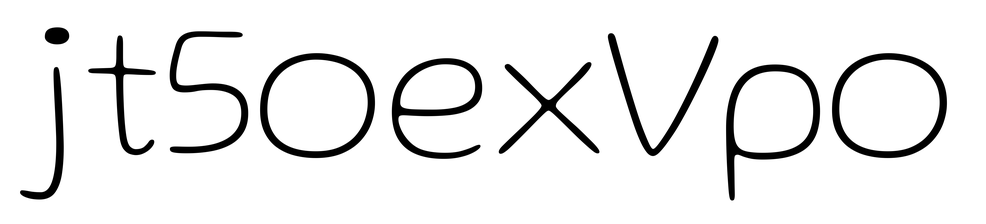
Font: Gluten_Thin